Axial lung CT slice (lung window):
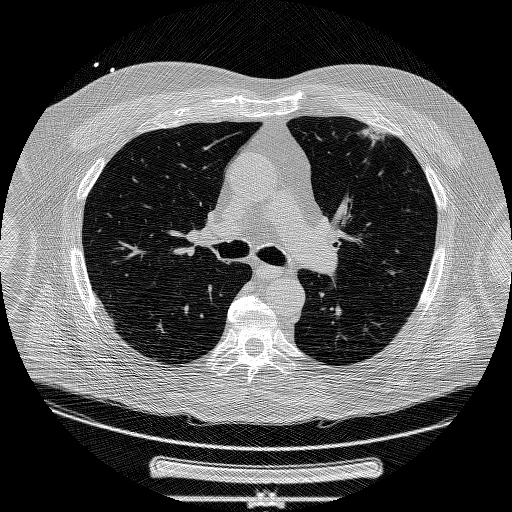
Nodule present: yes
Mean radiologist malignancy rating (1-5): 5